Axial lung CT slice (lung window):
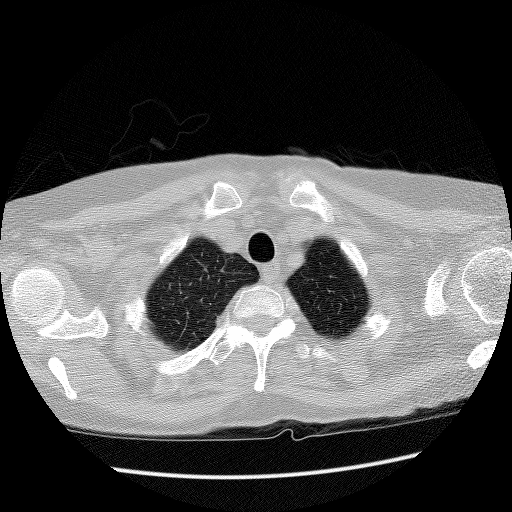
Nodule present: no